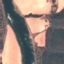
Land use / land cover: River